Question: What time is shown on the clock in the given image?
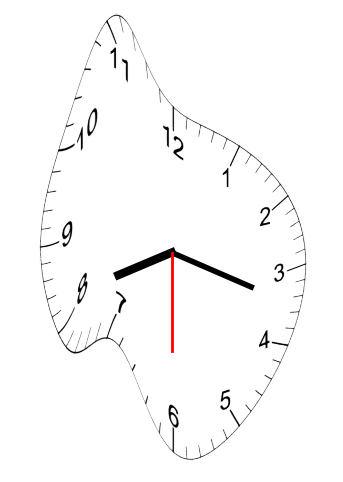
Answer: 08:17:30